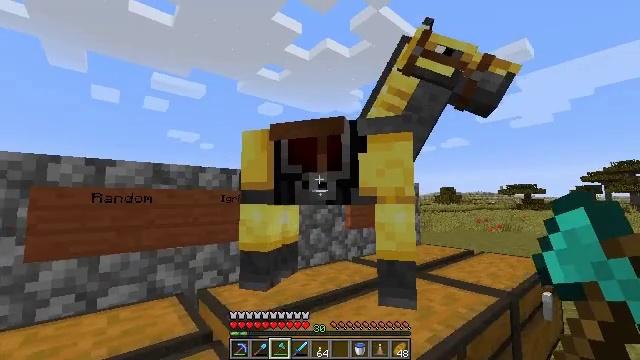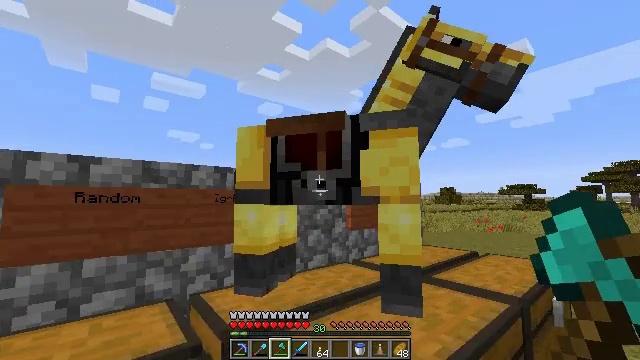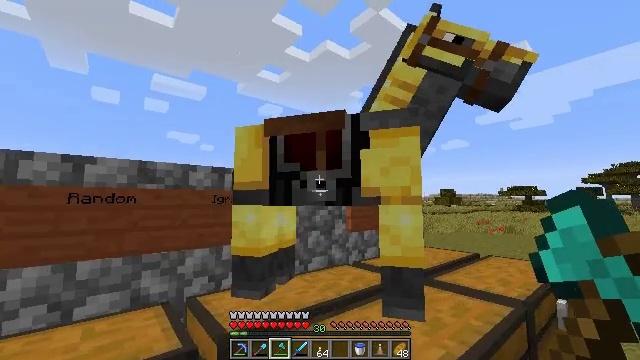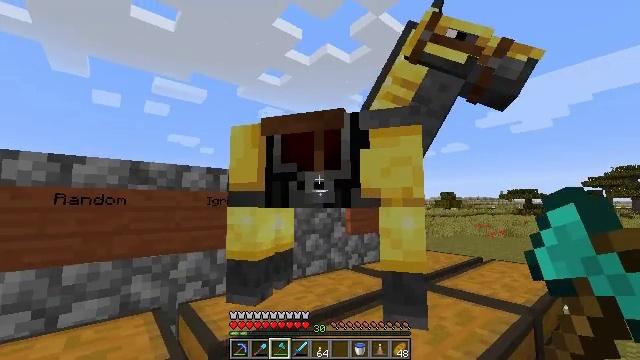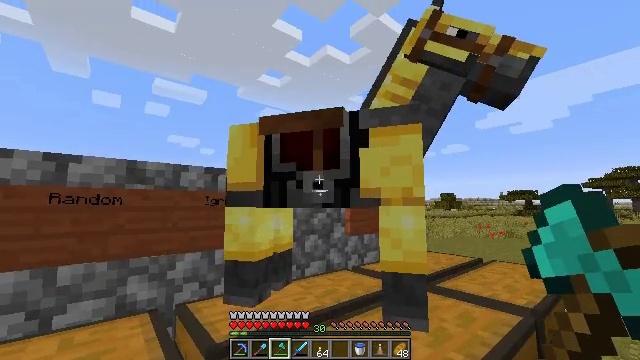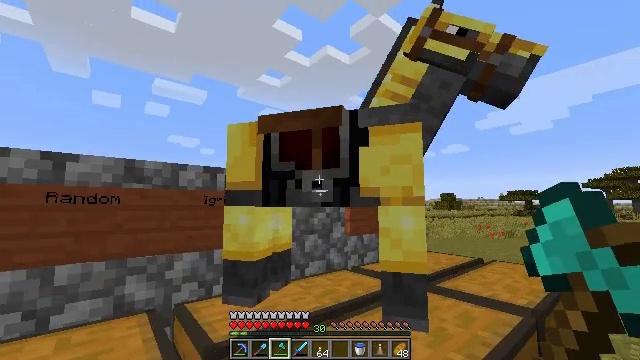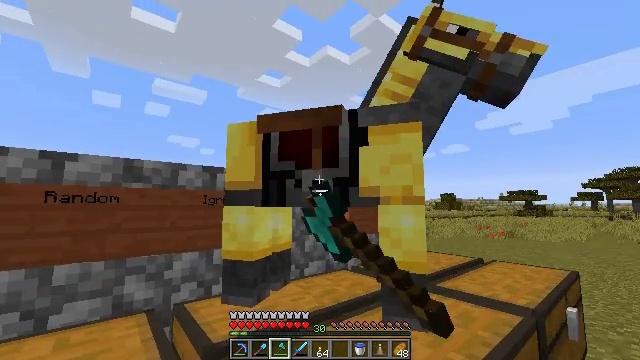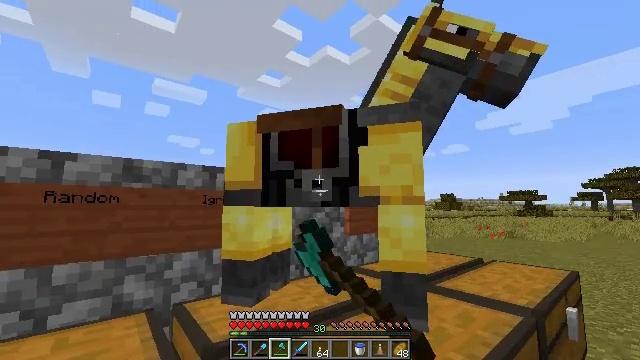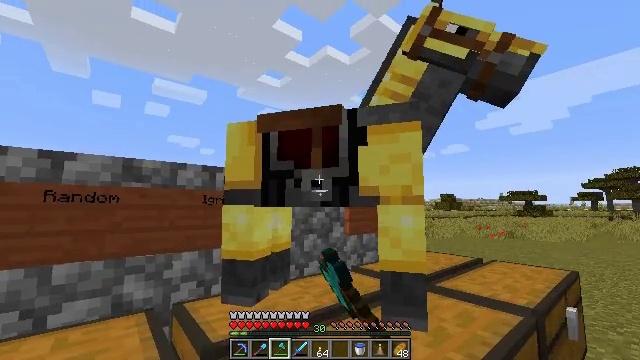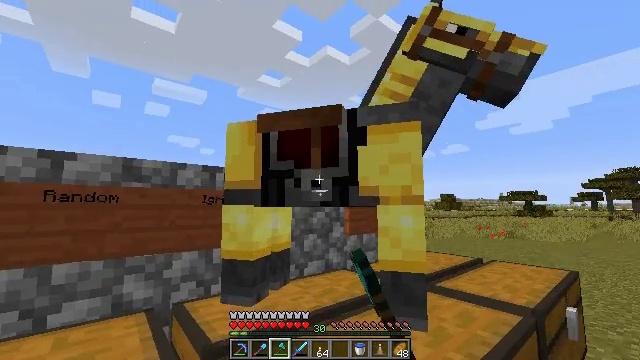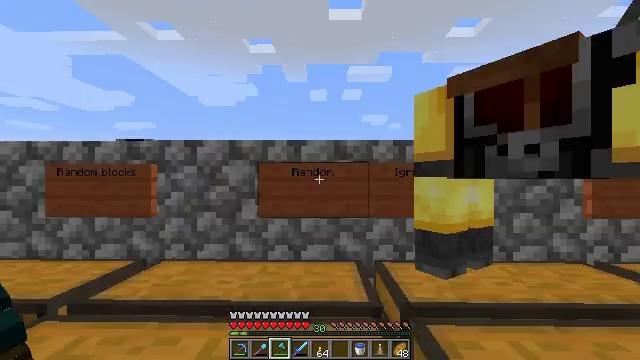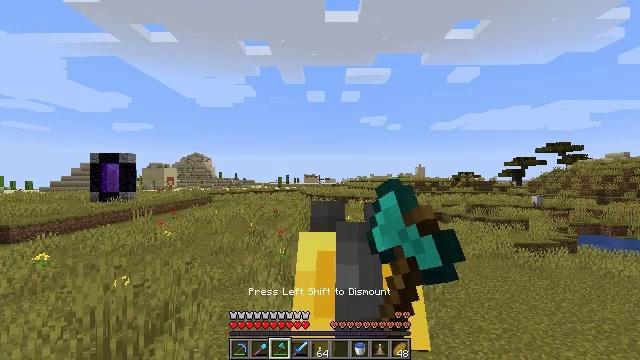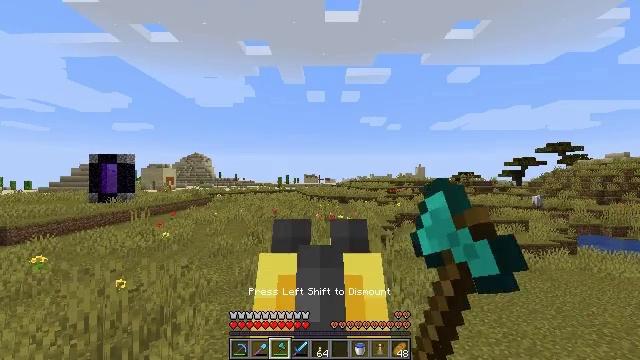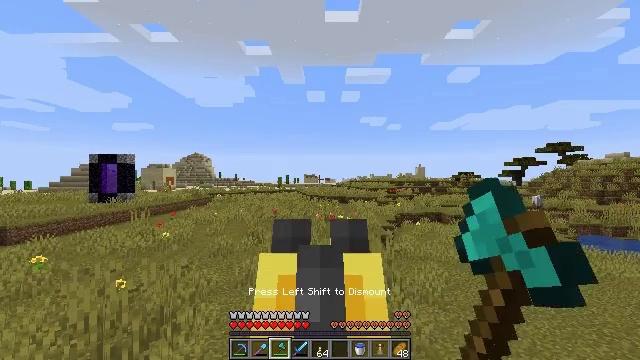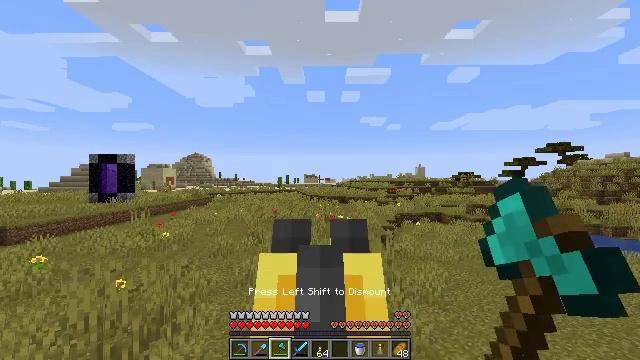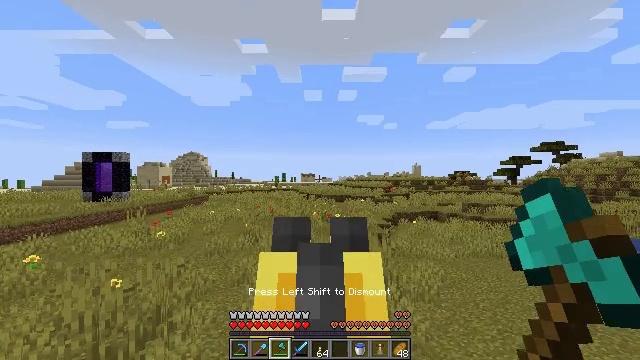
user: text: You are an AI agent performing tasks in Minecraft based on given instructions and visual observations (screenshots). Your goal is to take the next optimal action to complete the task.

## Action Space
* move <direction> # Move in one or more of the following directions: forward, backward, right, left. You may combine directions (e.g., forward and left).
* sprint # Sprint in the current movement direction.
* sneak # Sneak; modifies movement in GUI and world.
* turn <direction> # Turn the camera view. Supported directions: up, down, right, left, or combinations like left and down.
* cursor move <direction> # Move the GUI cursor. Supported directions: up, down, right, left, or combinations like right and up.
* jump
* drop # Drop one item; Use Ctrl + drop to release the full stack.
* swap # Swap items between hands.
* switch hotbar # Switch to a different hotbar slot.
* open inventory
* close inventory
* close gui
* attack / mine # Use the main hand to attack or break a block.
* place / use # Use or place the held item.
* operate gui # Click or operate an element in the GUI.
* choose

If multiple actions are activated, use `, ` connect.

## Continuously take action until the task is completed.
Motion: motion action
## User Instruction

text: Gather sandstone from the desert.
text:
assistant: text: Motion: no_op
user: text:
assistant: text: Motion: no_op
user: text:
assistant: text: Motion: no_op
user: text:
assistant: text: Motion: no_op
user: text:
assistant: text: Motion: use / place
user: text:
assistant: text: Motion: use / place
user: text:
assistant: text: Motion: use / place
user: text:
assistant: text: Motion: no_op
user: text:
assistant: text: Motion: no_op
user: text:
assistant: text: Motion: no_op
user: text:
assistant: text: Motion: no_op
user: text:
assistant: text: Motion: no_op
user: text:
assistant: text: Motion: no_op
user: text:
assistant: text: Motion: no_op
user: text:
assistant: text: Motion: no_op
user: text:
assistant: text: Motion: move forward, turn right and down
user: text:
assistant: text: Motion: move forward, turn right and down
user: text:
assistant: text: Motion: move forward, turn right and down
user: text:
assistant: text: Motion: move forward
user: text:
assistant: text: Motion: move forward
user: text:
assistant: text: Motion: move forward, turn left
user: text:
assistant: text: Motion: move forward, turn left
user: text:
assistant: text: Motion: move forward, turn left
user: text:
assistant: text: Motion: move forward
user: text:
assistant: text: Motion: move forward
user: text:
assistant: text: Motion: move forward
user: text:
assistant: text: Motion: move forward
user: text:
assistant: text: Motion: move forward
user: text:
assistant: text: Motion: move forward
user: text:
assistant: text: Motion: move forward and move right, turn right